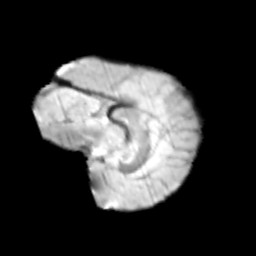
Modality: T2w
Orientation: sagittal
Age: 12
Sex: female
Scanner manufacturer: siemens
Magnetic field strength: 3 T
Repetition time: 3.8 s
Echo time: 0.07 s